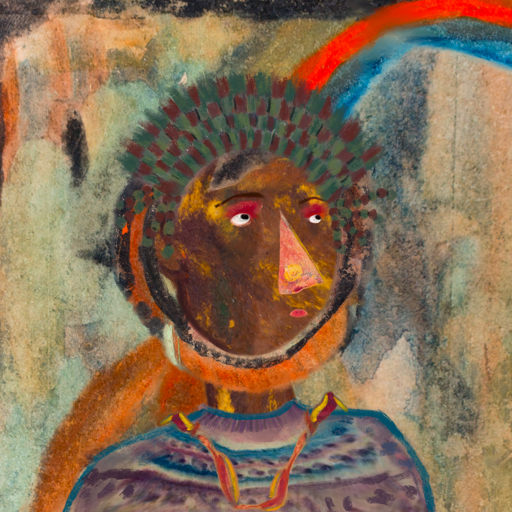
Background: Childish, Head And Neck Side: Comrade, Face Side: Irani, Bust: HillGirl, Hair Side: Childish, Head Accessory: After_Raid_Crown, Second Necklace: Gypsy_Mother_1, Necklace: Blank, Baby: Blank